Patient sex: F
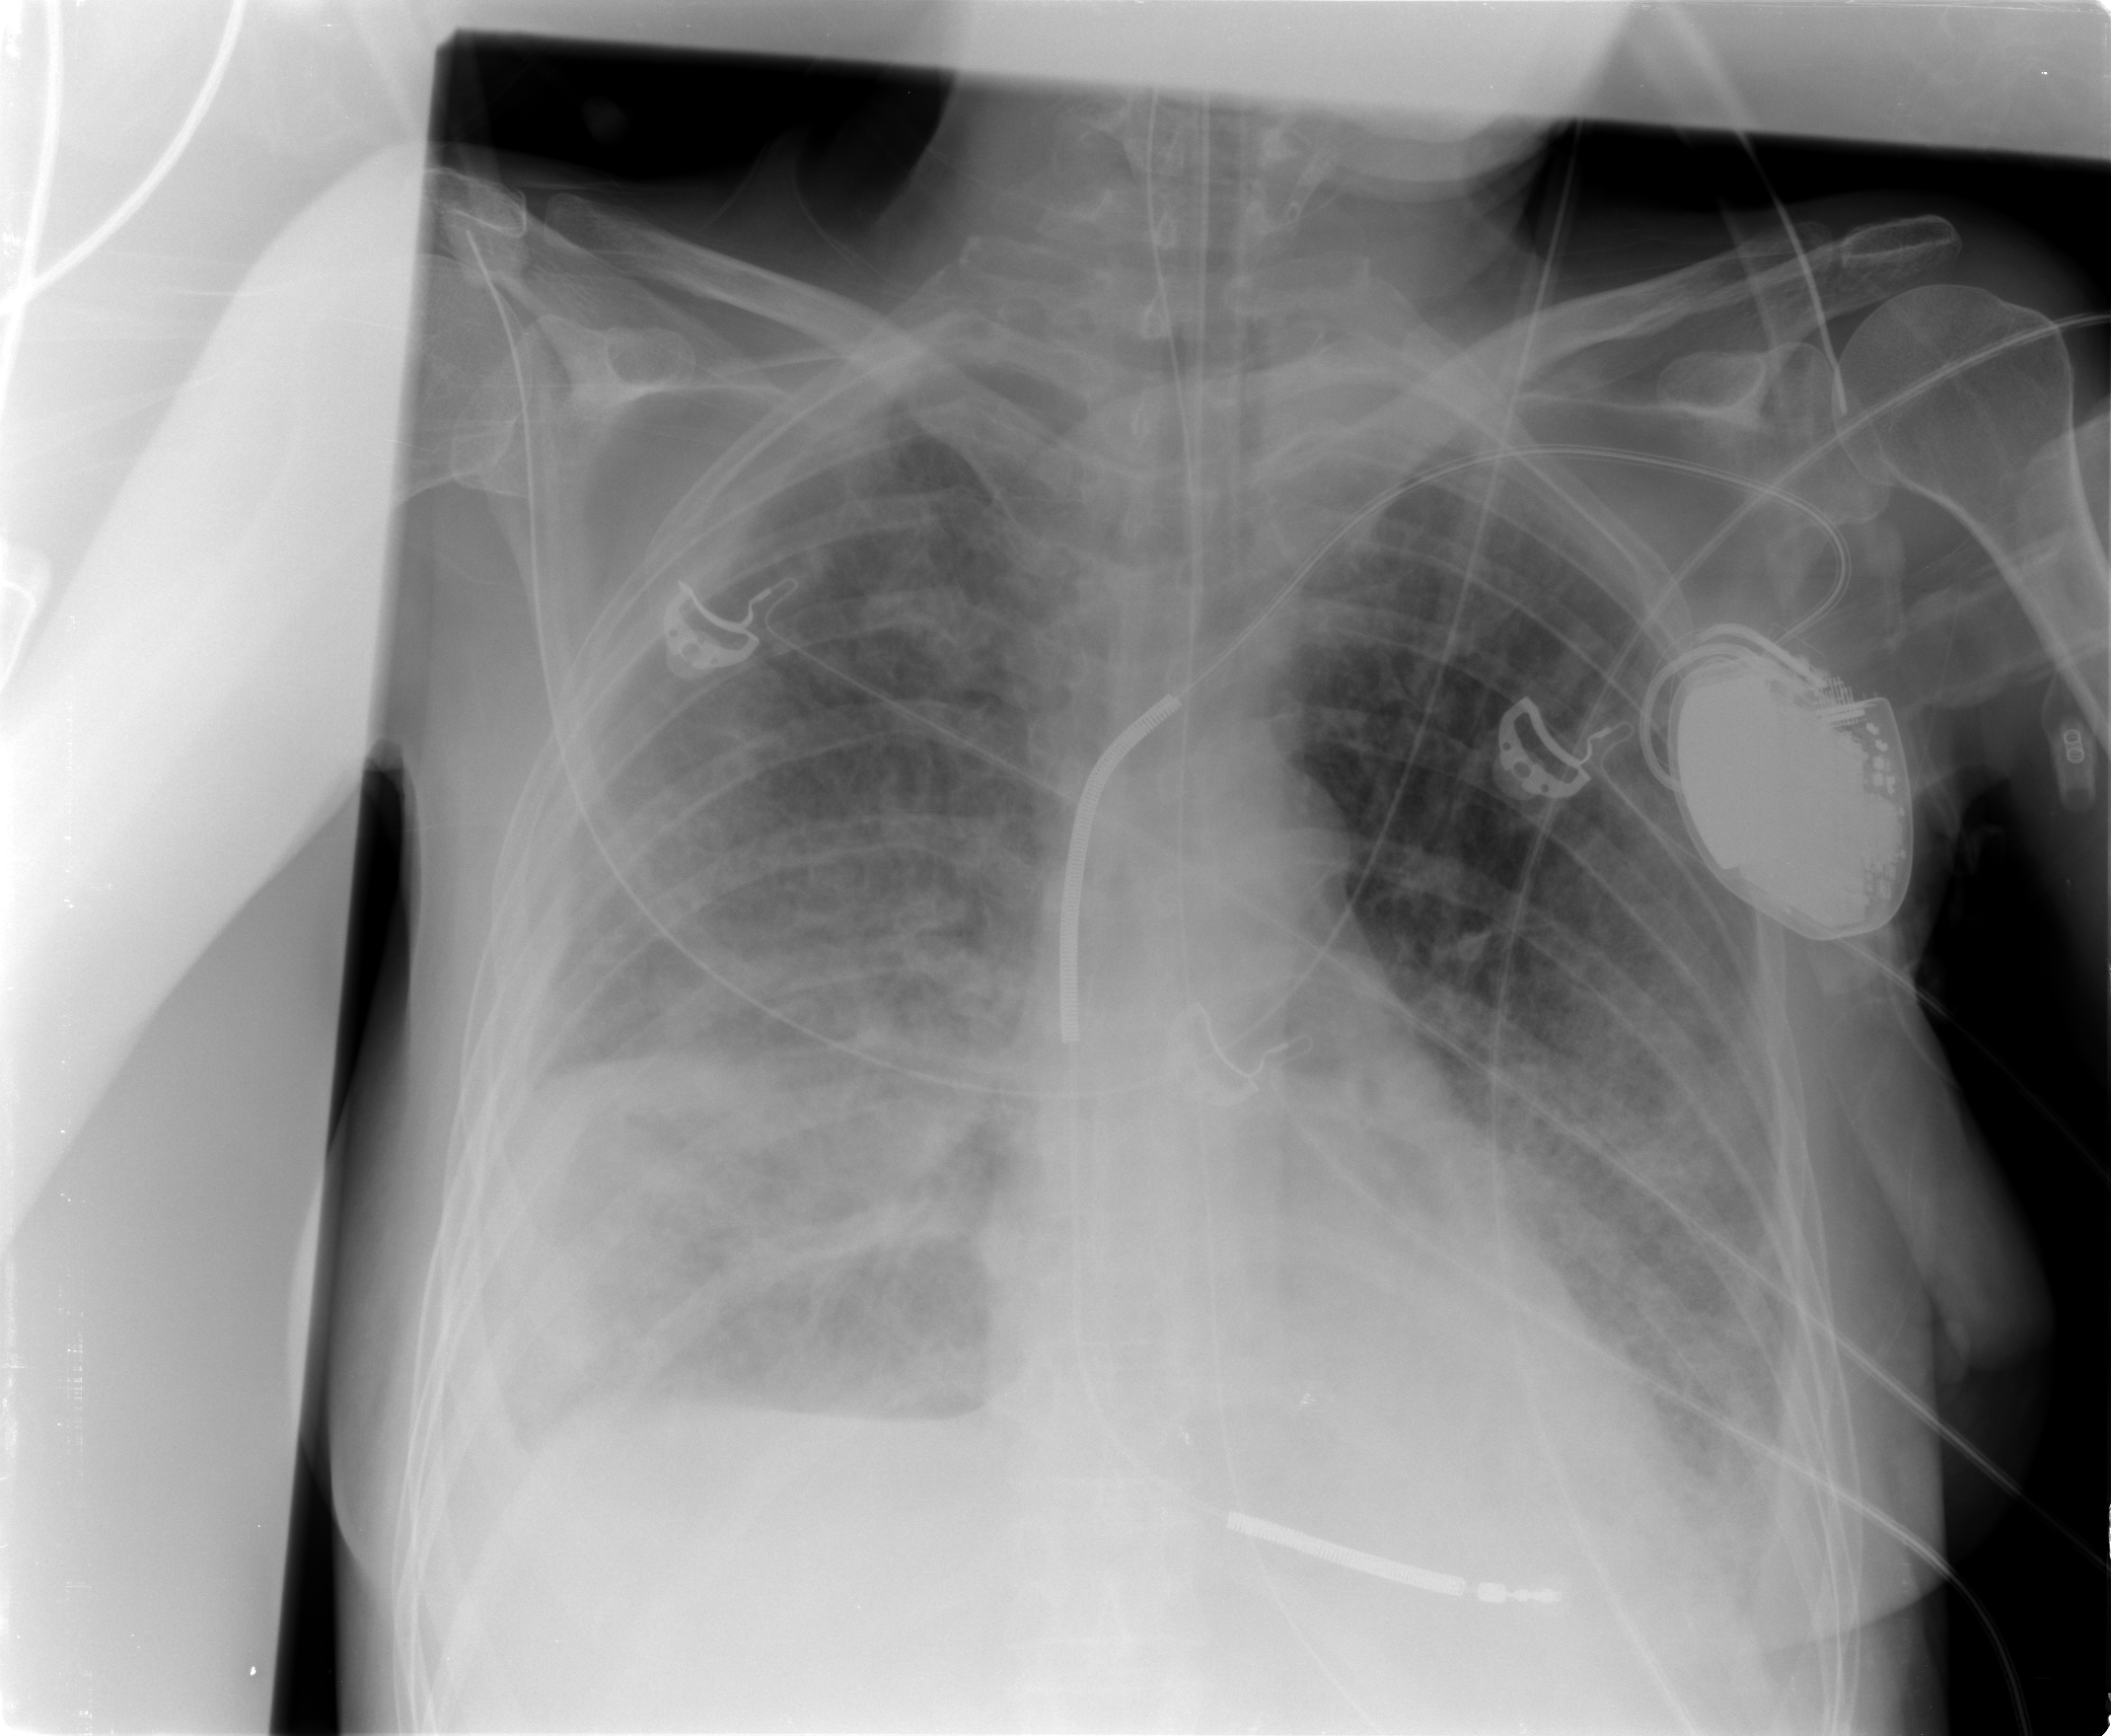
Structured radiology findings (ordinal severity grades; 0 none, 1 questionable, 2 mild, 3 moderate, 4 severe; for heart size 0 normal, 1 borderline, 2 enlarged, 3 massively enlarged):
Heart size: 0
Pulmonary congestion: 1
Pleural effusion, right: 2
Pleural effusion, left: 2
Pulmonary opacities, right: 3
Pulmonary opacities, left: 3
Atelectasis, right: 3
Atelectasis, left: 3